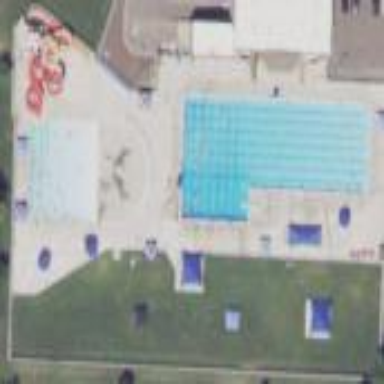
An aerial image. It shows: Sports centre specializing in swimming activities located in leisure land area.